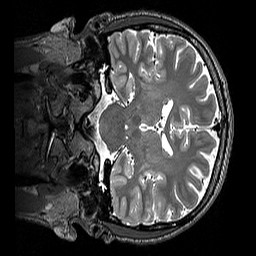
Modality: T2w
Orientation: coronal
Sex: male
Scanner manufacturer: siemens
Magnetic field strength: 3 T
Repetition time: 3.2 s
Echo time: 0.409 s